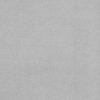
Label: dusty